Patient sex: M
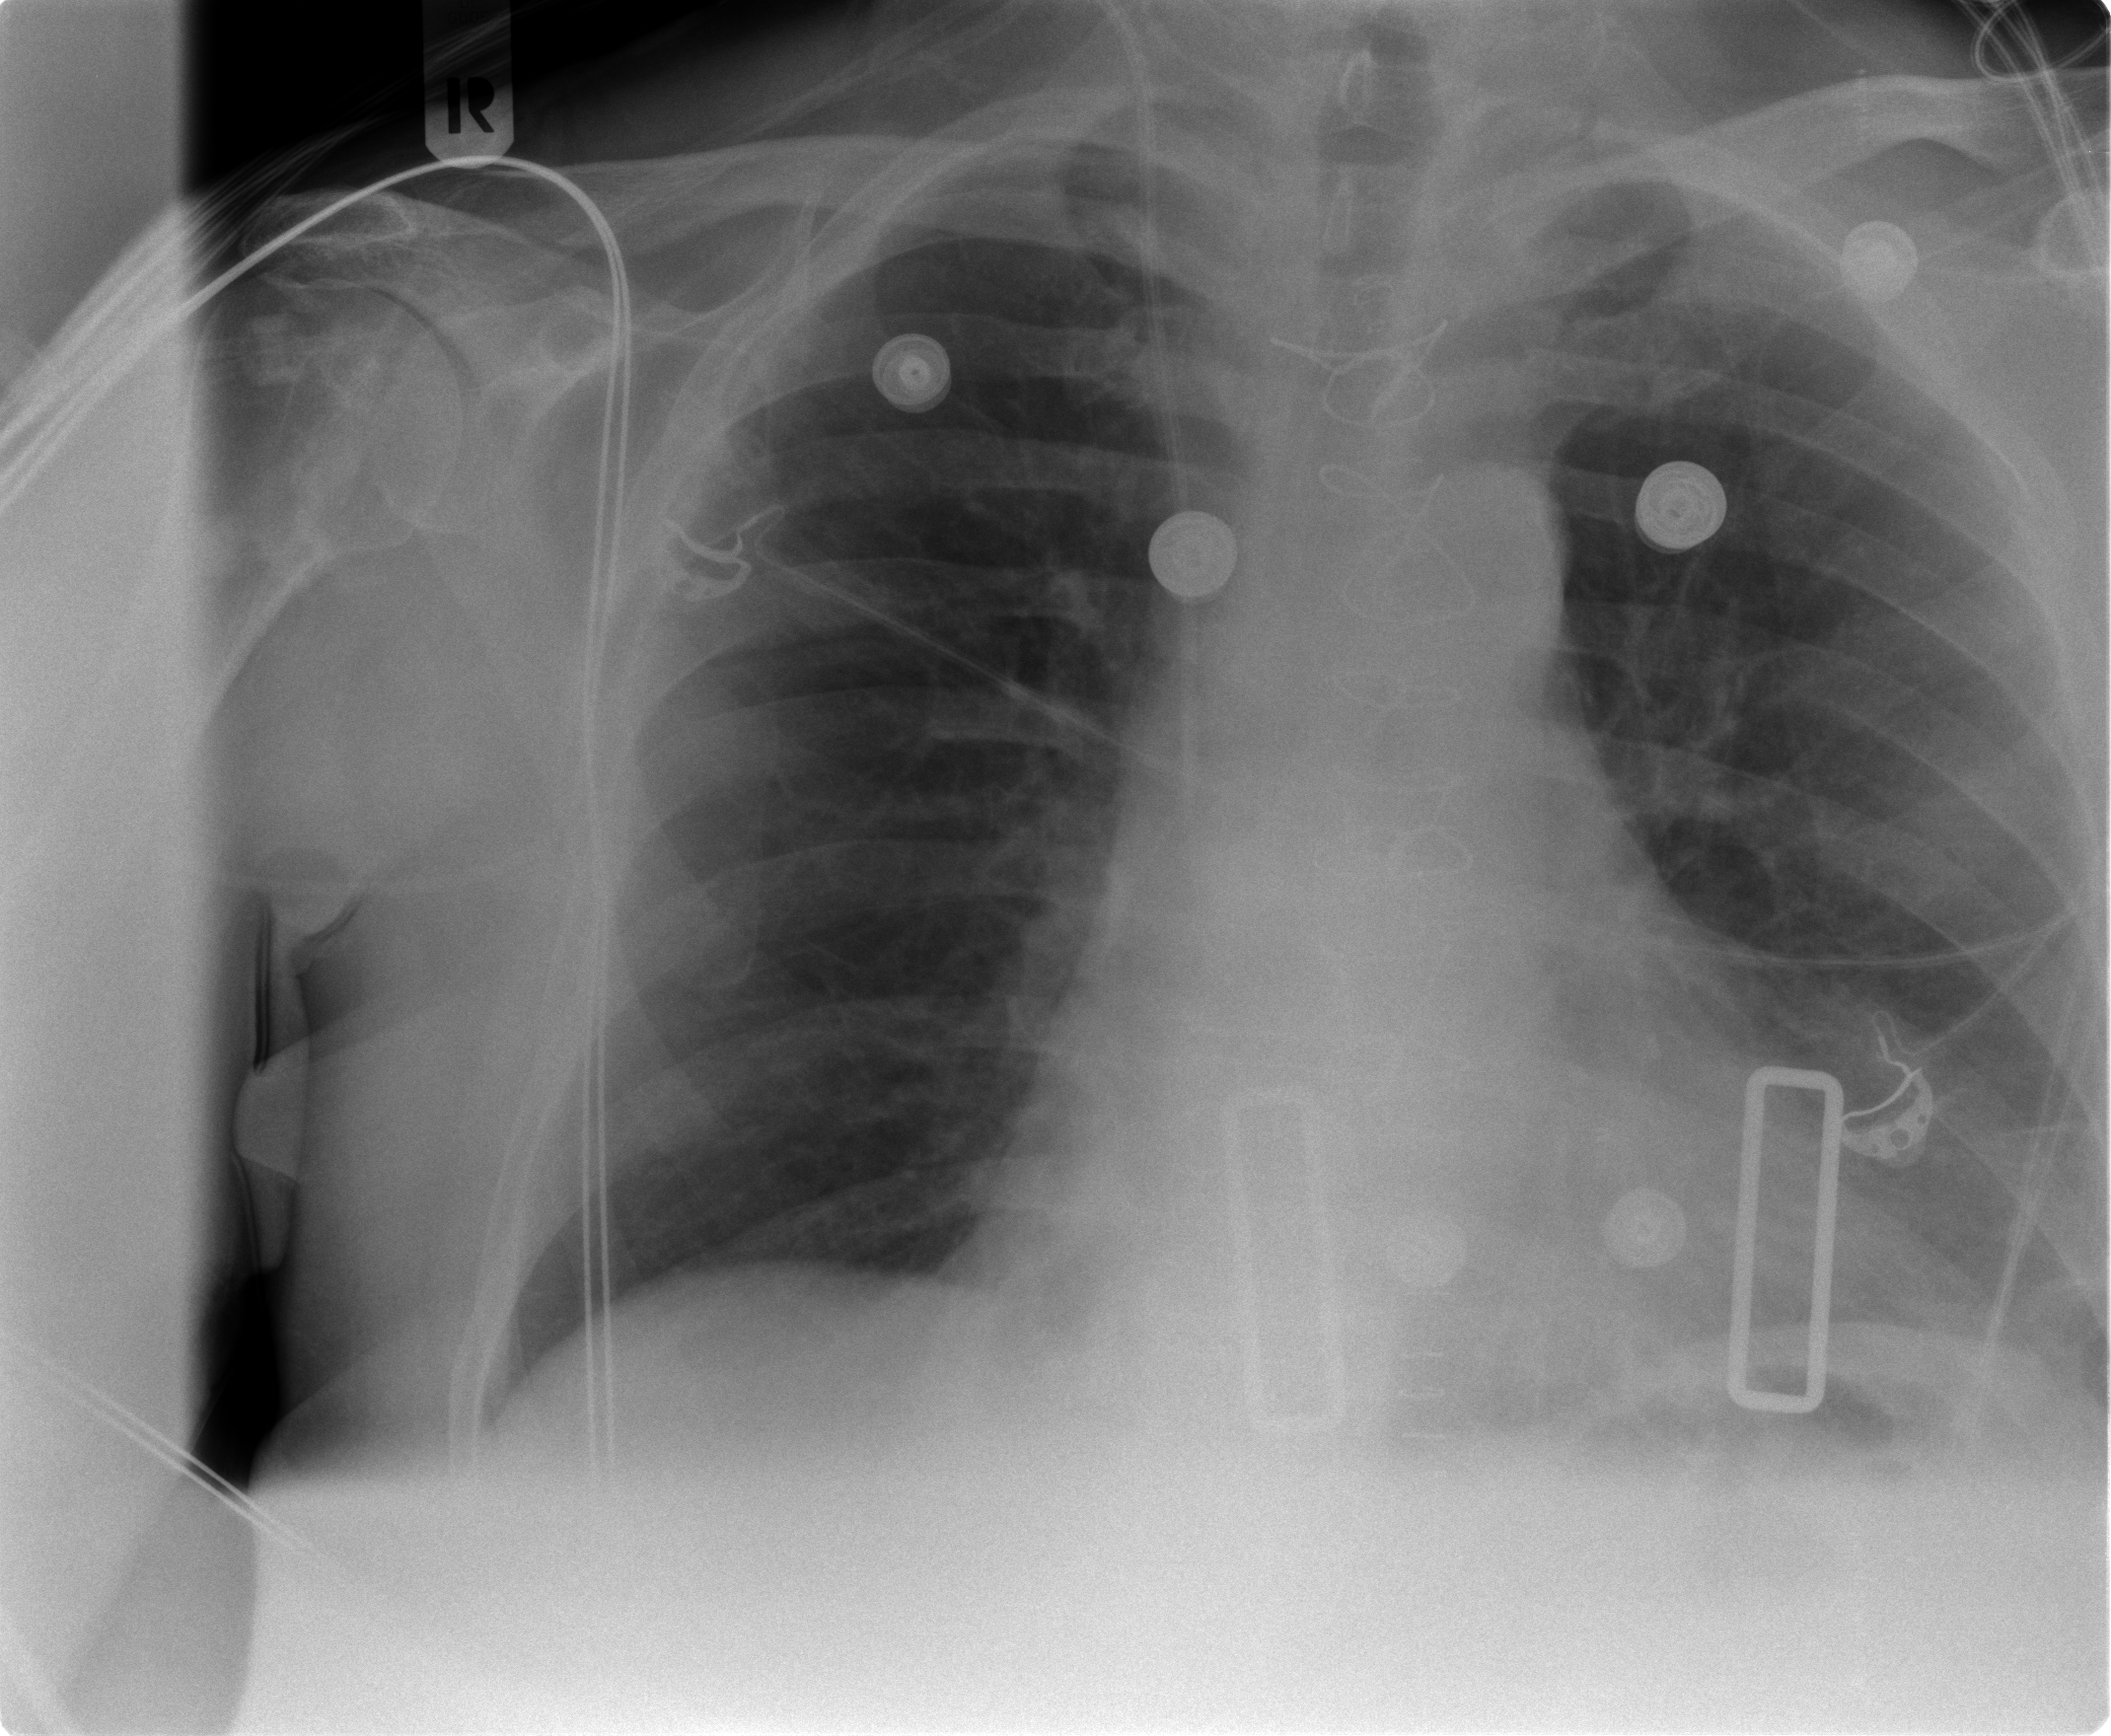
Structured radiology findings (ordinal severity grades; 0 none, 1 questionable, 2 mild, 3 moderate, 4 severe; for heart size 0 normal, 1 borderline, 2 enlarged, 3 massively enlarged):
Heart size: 1
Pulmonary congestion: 0
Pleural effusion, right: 0
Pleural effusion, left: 0
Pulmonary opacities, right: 0
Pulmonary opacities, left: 0
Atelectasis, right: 2
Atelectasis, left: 2